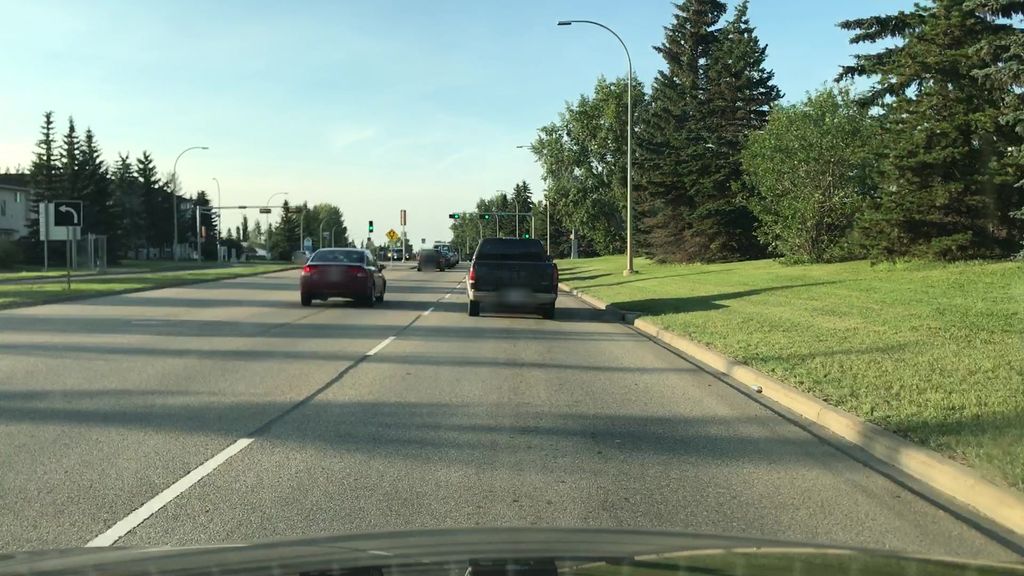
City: edmonton